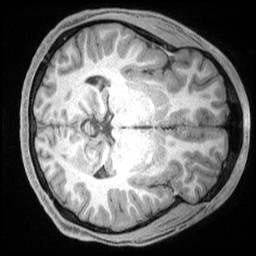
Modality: T1w
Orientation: axial